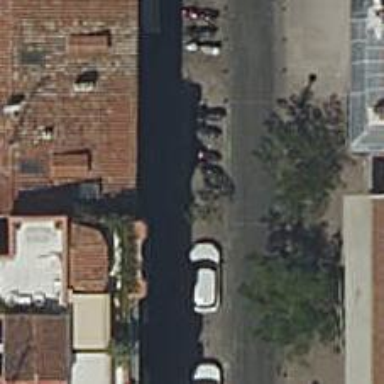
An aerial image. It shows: Motorcycle parking area.